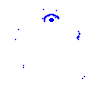
Particle: pion